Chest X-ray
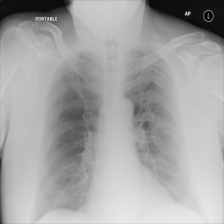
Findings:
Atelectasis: negative
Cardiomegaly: negative
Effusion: negative
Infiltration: negative
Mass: negative
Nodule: negative
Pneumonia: negative
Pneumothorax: negative
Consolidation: negative
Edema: negative
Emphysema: negative
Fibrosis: negative
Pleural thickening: negative
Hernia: negative